Interaction volume radius: 10 \u00c5
Interaction volume height: 25 \u00c5
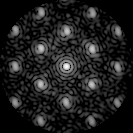
Disorder parameter: 0.2888